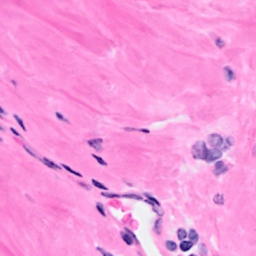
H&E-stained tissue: Breast